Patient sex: M
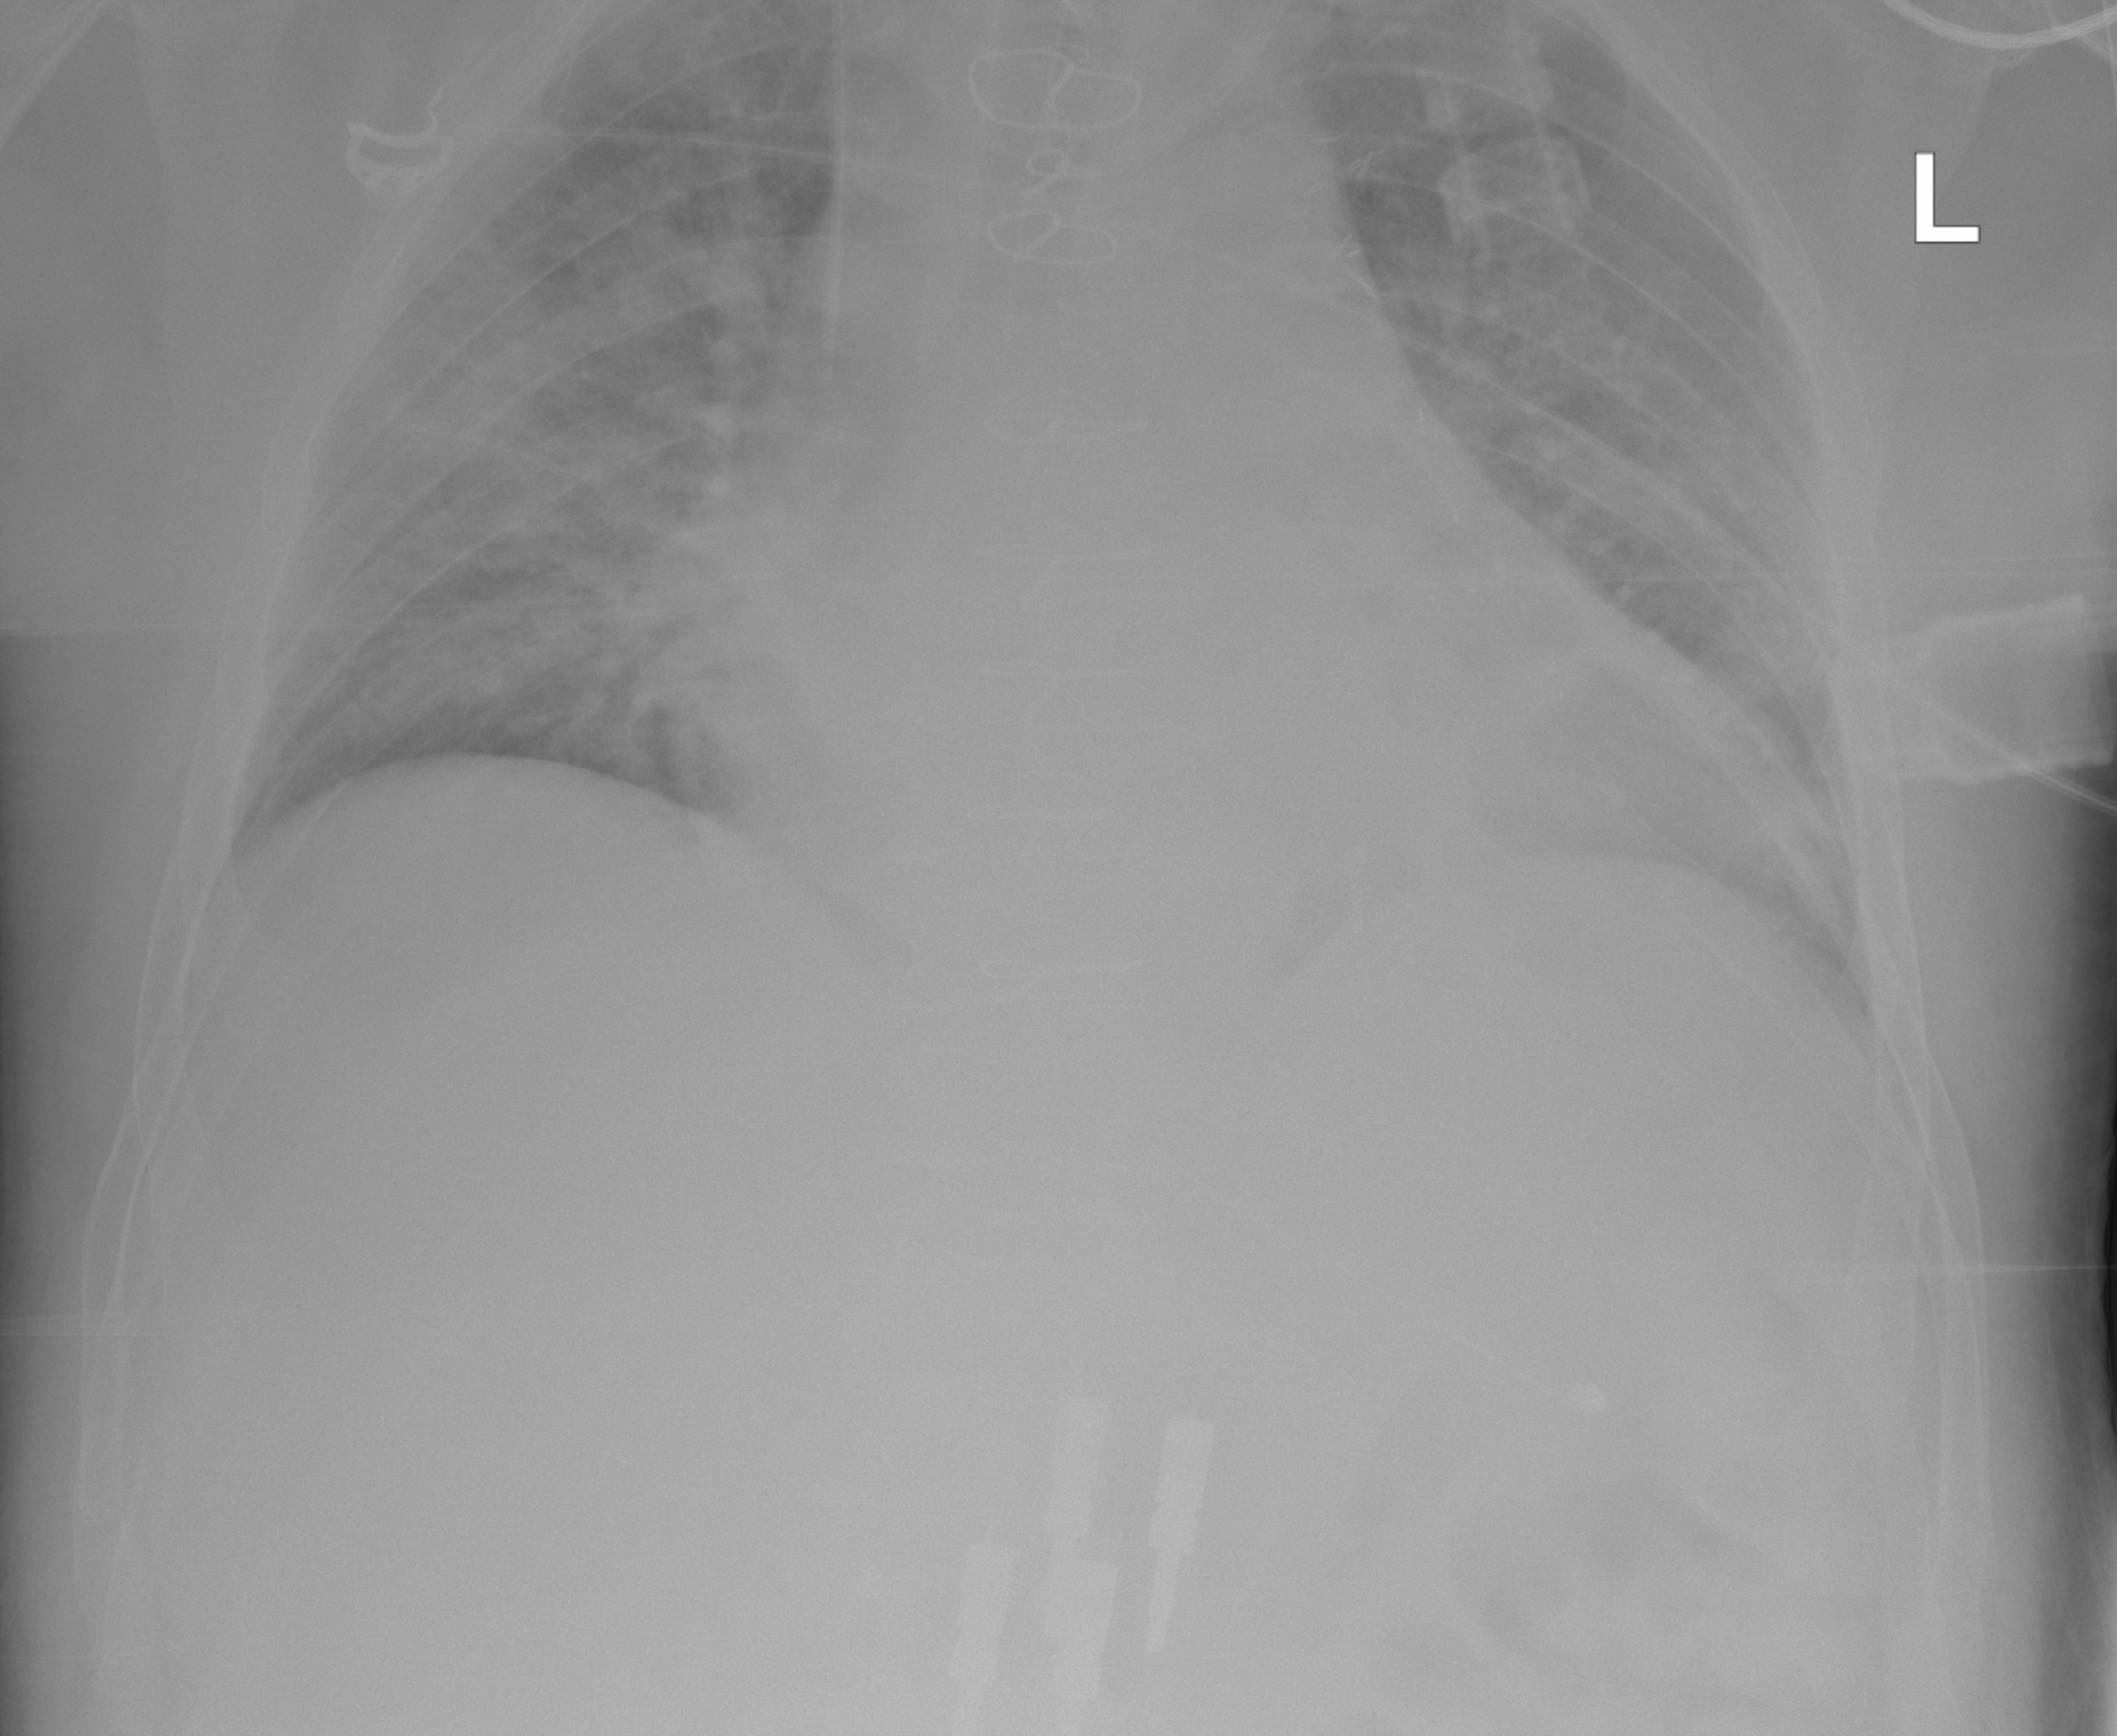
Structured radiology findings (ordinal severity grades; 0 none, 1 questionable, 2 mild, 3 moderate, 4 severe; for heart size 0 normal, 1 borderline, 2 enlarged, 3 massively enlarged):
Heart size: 2
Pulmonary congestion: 2
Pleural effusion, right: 0
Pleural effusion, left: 0
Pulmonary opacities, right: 2
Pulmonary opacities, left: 0
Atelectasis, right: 2
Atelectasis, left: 0